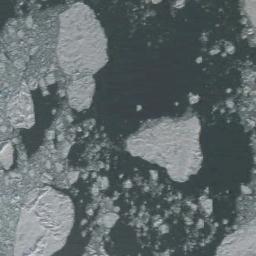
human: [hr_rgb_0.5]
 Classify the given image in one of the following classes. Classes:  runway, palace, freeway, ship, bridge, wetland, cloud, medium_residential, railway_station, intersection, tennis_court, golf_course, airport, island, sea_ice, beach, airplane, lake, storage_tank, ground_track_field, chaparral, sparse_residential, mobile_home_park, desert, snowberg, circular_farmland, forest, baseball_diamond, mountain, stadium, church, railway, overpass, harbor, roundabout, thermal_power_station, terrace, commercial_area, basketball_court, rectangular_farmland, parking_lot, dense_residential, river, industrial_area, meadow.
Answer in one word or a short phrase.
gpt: sea_ice